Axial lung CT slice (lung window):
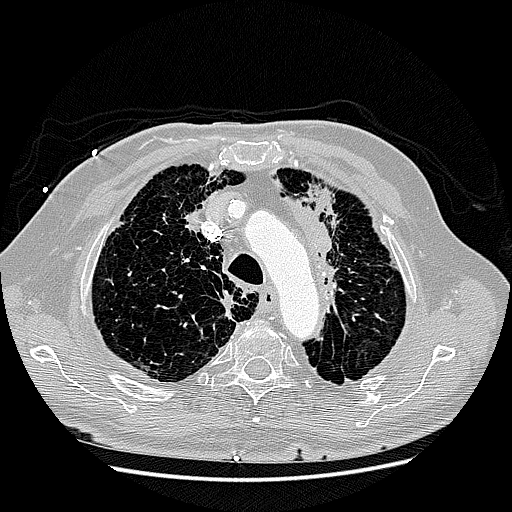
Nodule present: no